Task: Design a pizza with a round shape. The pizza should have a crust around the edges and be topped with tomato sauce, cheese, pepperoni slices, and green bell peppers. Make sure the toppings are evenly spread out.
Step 222:
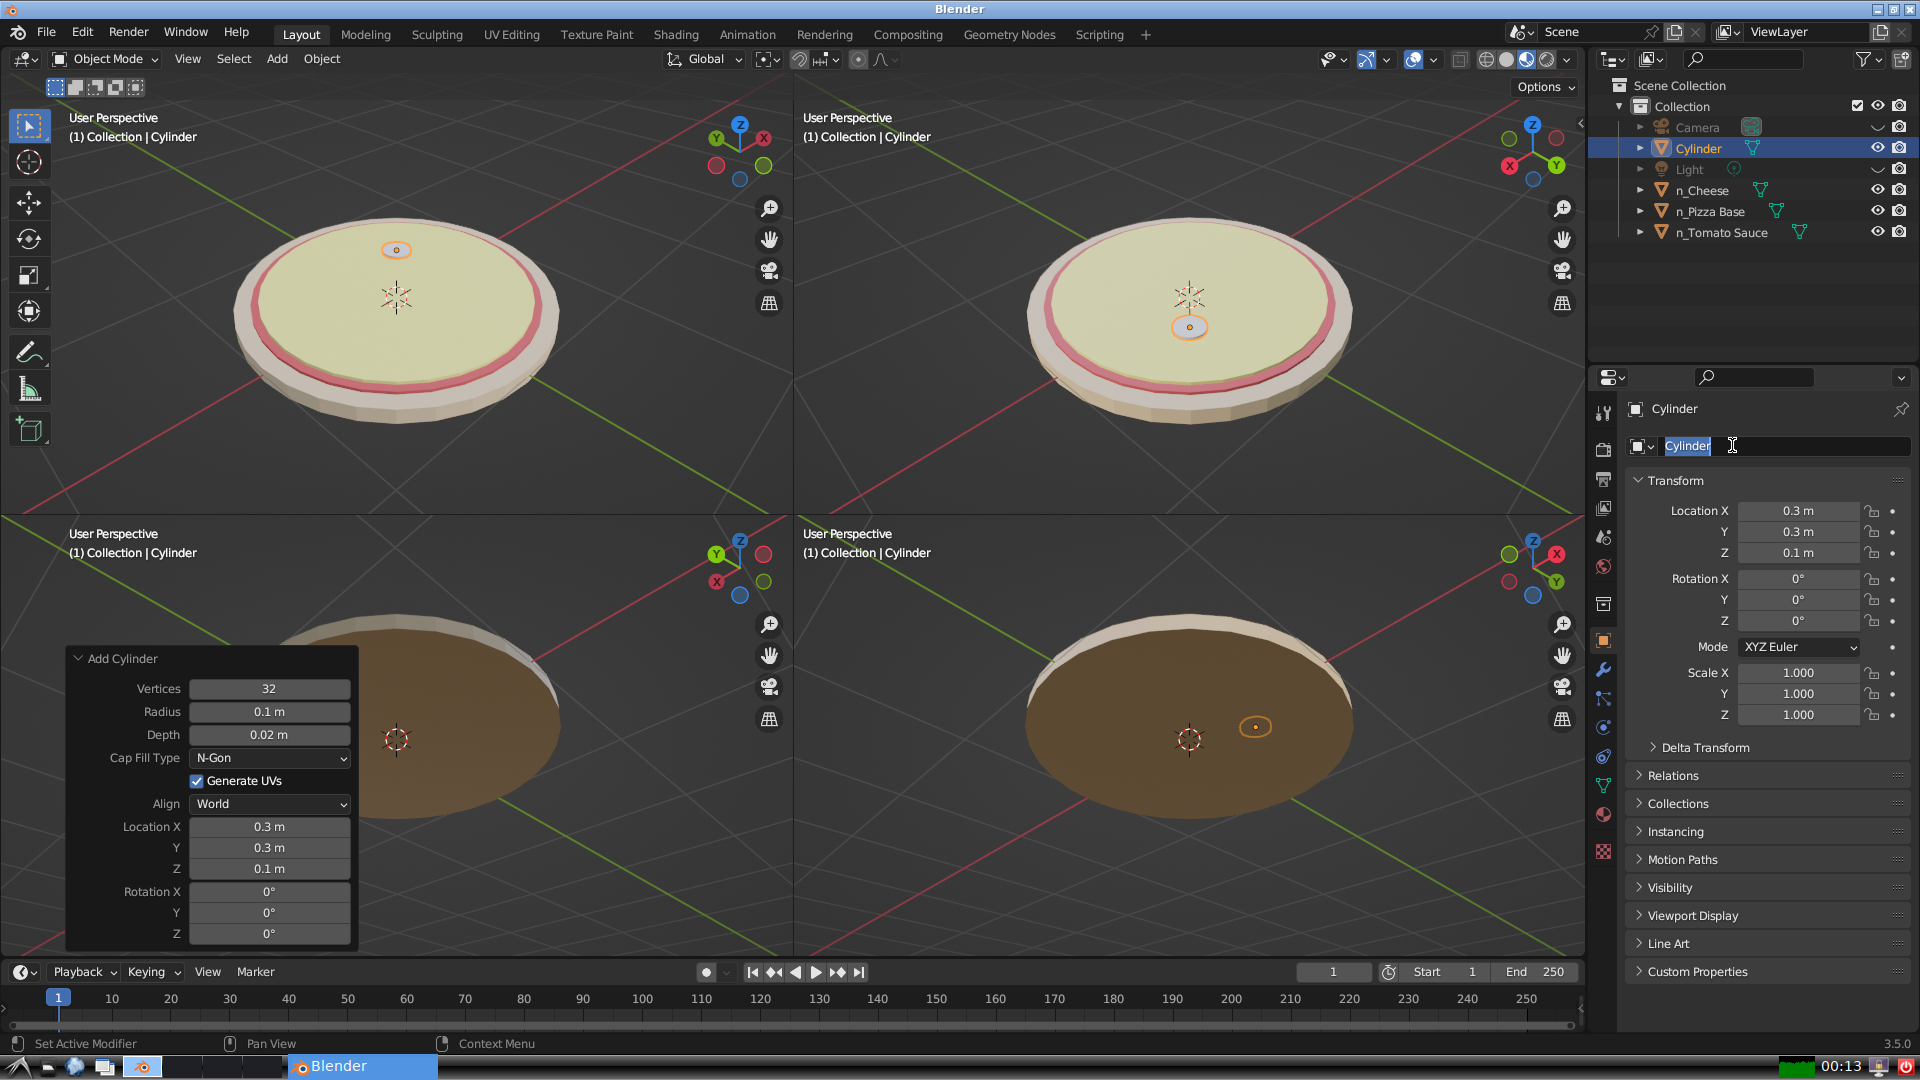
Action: input_text: n_Pepperoni 1